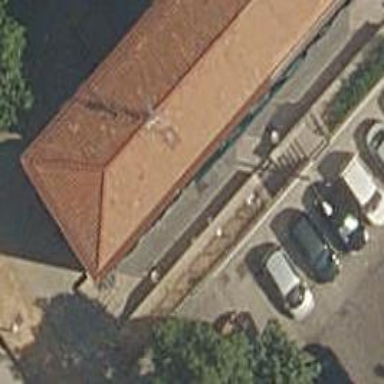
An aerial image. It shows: Convenience shop.